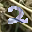
Label: 2